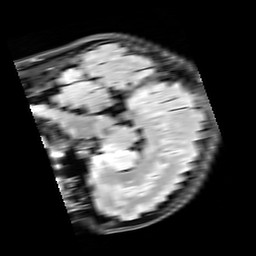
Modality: FLAIR
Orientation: sagittal
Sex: female
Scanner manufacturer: siemens
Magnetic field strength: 3 T
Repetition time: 10 s
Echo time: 0.09 s